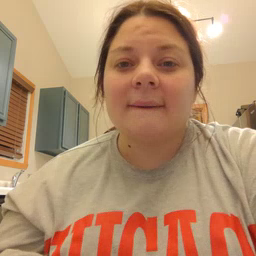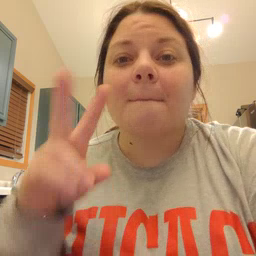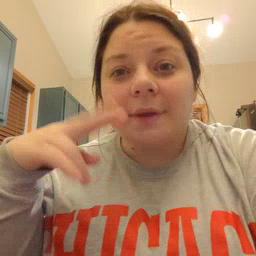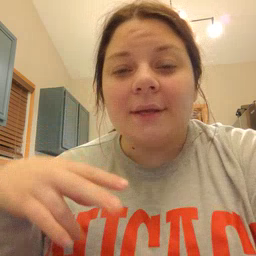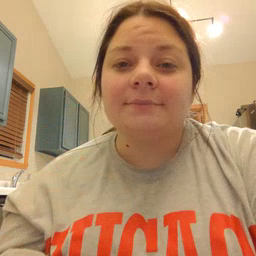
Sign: read